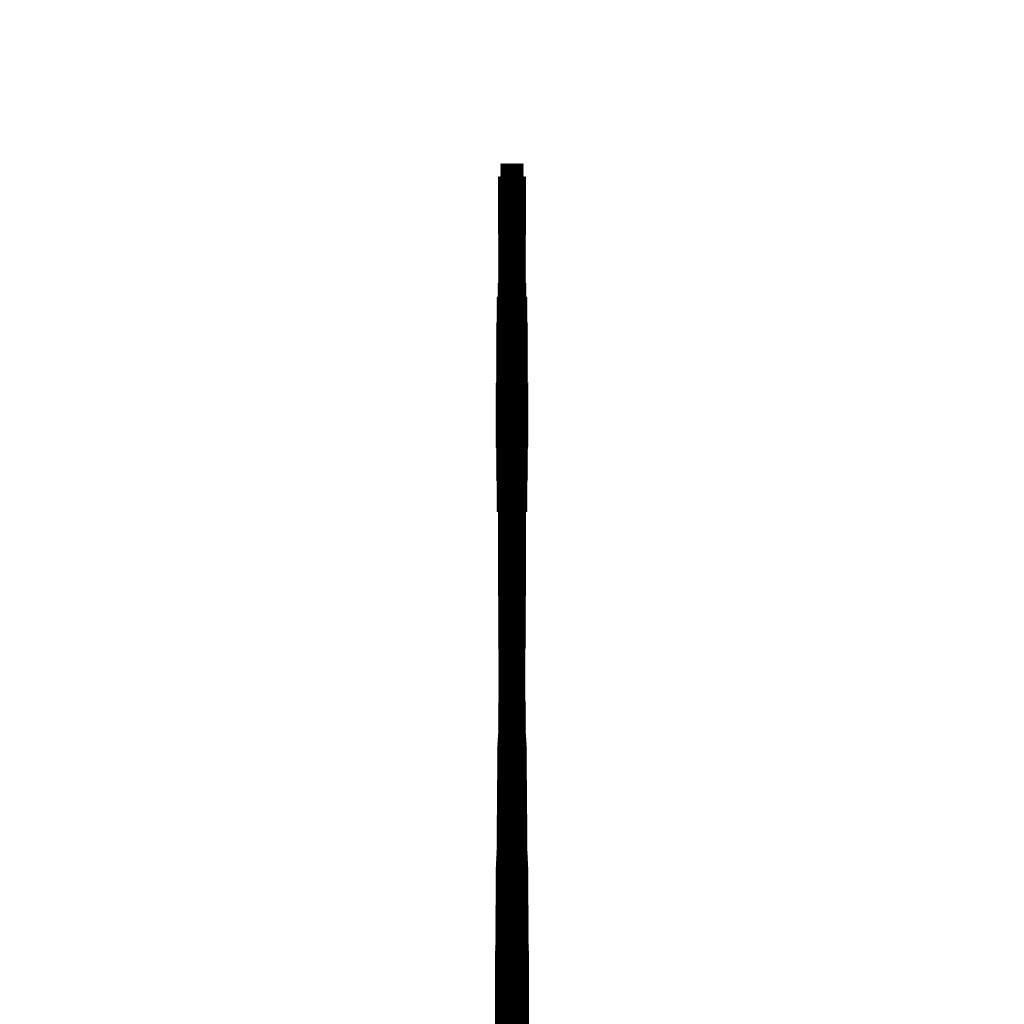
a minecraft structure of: Shadow Man high quality